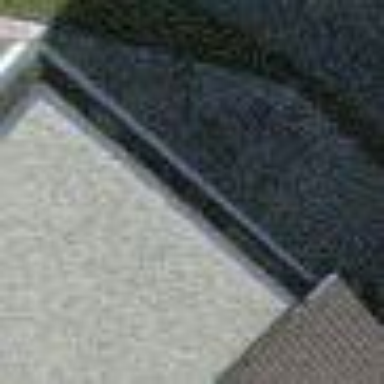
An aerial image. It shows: Garage.